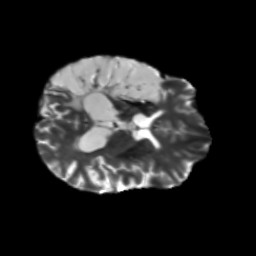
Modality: T2w
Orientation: axial
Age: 51
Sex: male
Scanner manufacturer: siemens
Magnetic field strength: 3 T
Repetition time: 5.47 s
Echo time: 0.0854 s